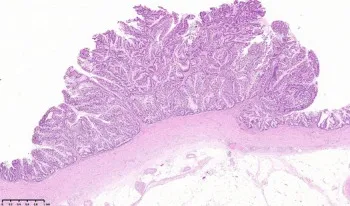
Histopathology of villous adenoma of the renal pelvis and pyeloureteral junction revealing typical villous structures. The villi replace the urothelium of the ureter without stromal invasion (A; hematoxylin and eosin [H&E], x20).
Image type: pathology (h&e)